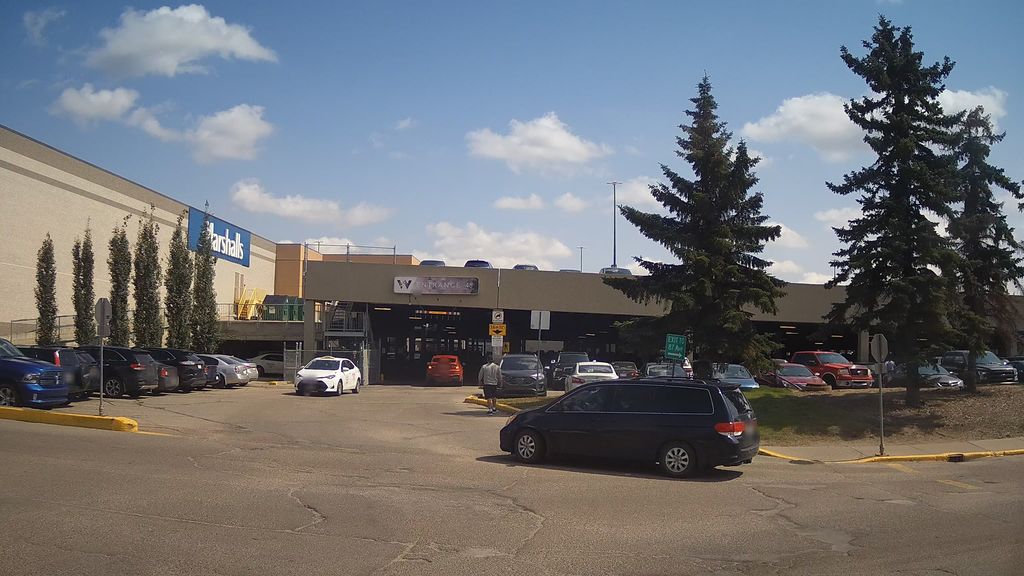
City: edmonton